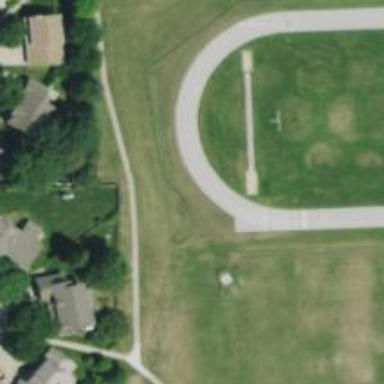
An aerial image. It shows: Track in leisure land.